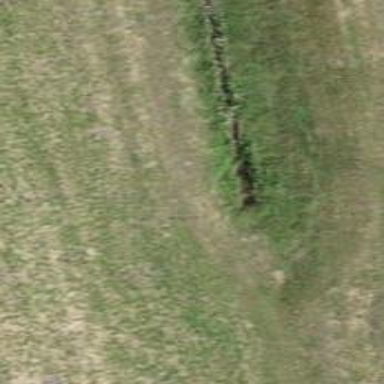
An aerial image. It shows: Culvert tunnel.